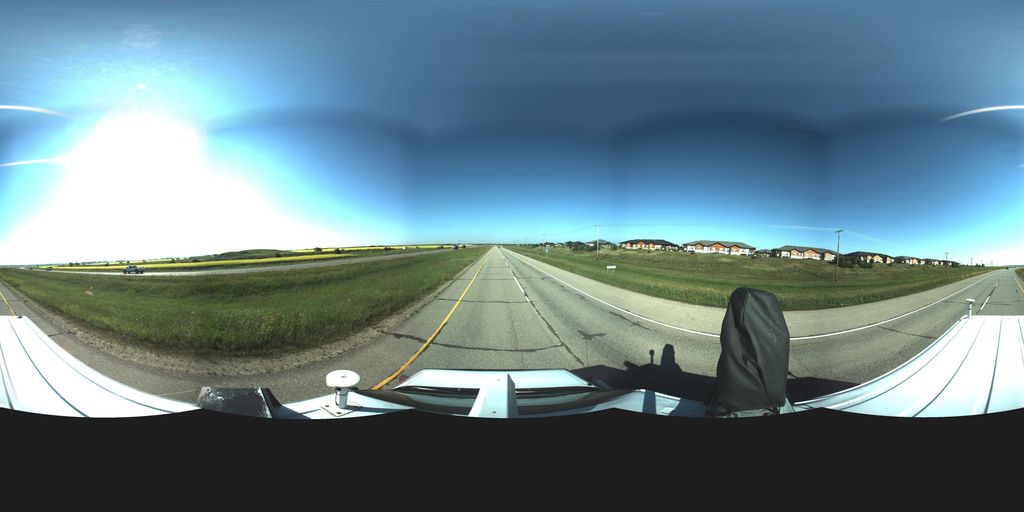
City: saskatoon